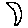
Label: moon